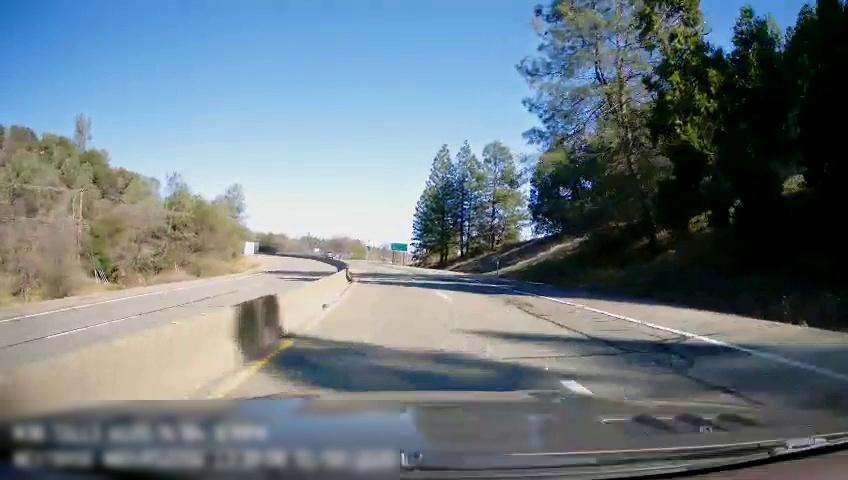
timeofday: Day
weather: Sunny
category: Drivable Space
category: Drivable Space
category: Lanes | Opposite Lane
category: Lanes | Opposite Lane
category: Lanes | Current Lane
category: Lanes | Current Lane
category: Lanes | Alternate Lane
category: Traffic | Signs